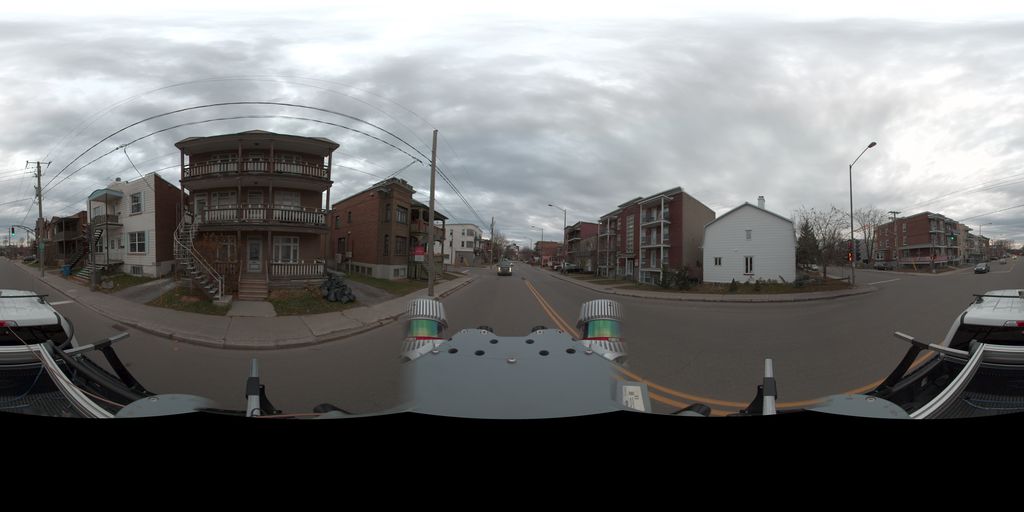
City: quebec_city